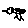
Label: bird